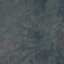
Land use / land cover: HerbaceousVegetation